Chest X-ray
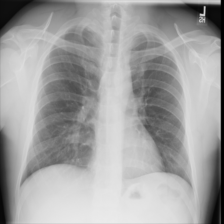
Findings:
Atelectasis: negative
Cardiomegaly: negative
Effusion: negative
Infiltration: negative
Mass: negative
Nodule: negative
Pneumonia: negative
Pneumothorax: negative
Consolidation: negative
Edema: negative
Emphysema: negative
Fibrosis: negative
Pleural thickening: negative
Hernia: negative